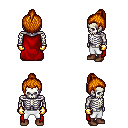
a pixel art fantasy rpg character, male body template, skeleton, red cape, white pants, dark blonde short topknot hairstyle, gold gloves, brown shoes, four views (front, back, left, right), 2x2 character sprite sheet, small pixel art, hard edges, no anti-aliasing